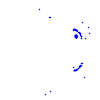
Particle: kaon